Aerial crown-view tile of a tropical tree (Barro Colorado Island, Panama), acquired 20241014:
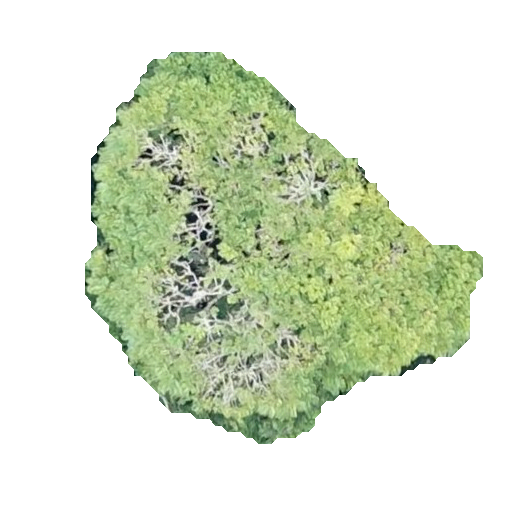
Species: Jacaranda copaia
GBIF accepted scientific name: Jacaranda copaia
Crown area: 152.017 m²